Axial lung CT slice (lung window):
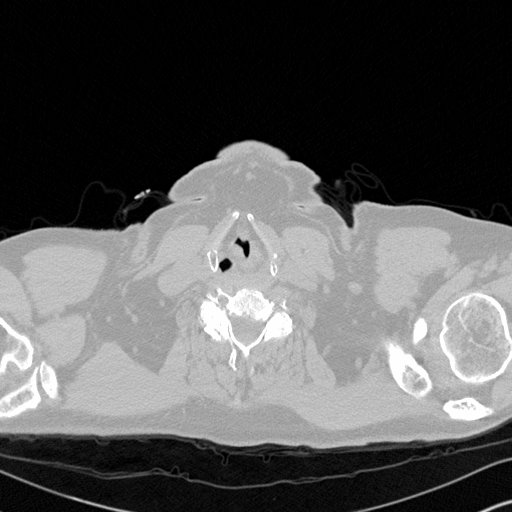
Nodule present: no